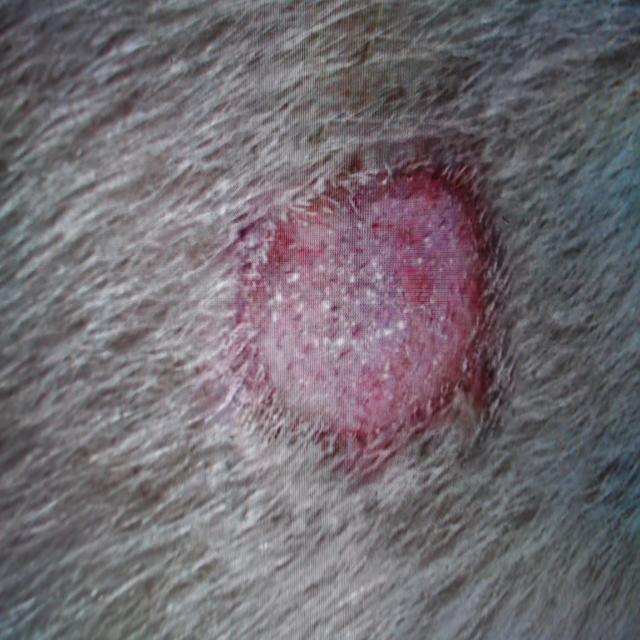
Canine ringworm (Dermatophytosis) — fungal infection caused by Microsporum or Trichophyton. Presents with circular alopecia, scaling, crusting, and broken hairs.